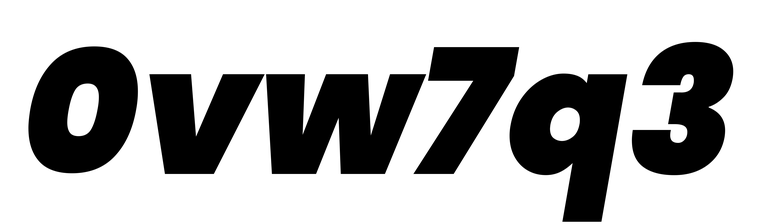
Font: Poppins-BlackItalic